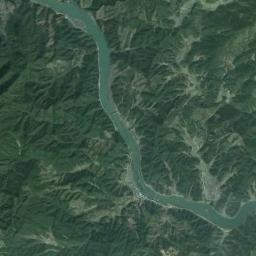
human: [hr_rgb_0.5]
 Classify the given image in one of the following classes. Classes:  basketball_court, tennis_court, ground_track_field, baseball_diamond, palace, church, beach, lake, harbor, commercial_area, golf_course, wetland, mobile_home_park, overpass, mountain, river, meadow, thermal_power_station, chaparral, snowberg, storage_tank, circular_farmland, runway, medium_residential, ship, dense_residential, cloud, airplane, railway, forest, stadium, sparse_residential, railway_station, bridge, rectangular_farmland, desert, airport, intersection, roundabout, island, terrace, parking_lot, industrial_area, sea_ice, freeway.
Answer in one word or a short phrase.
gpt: river